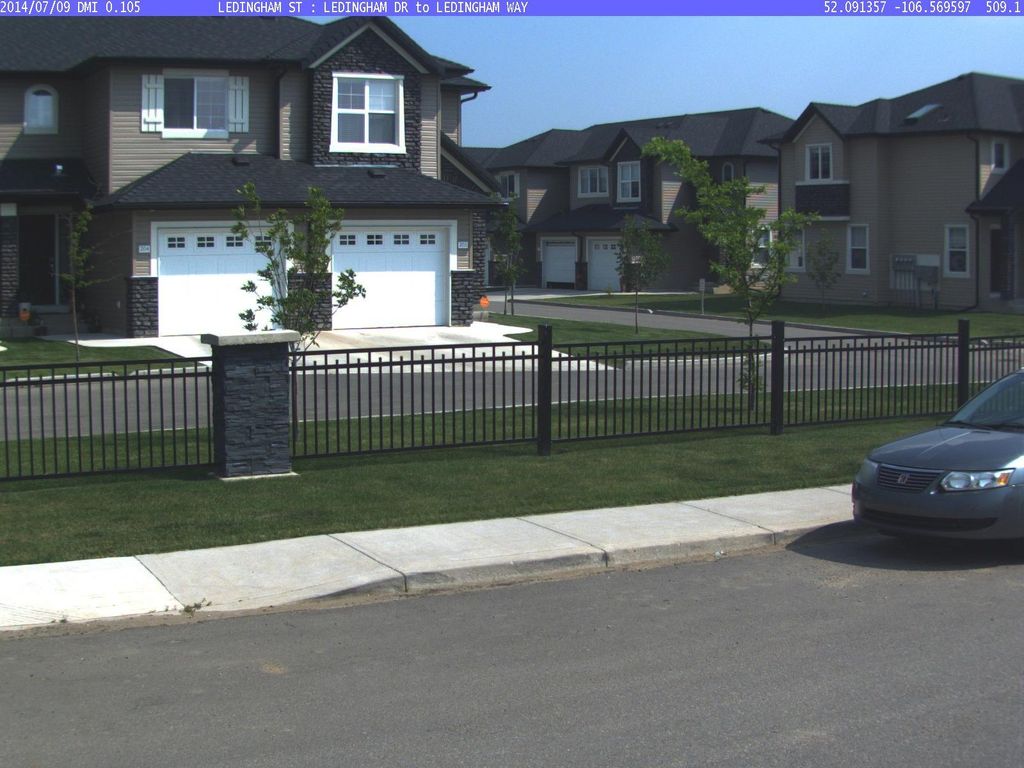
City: saskatoon